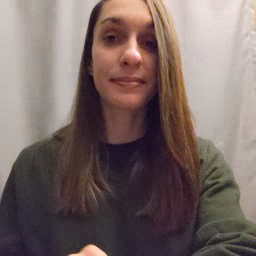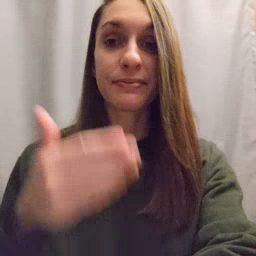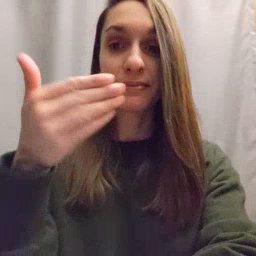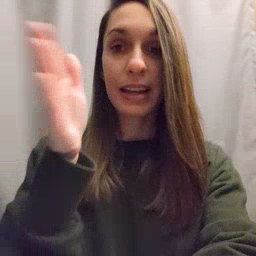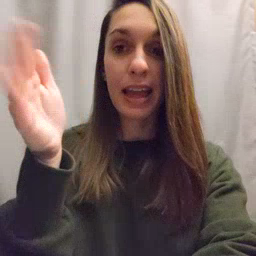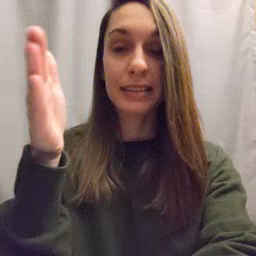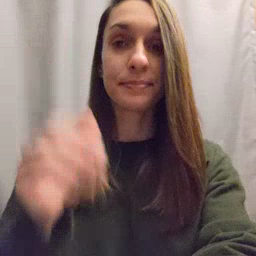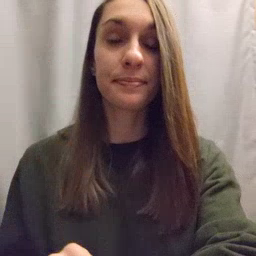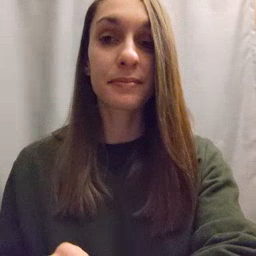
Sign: flag